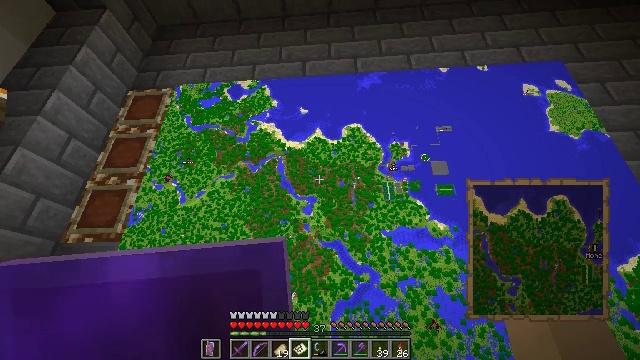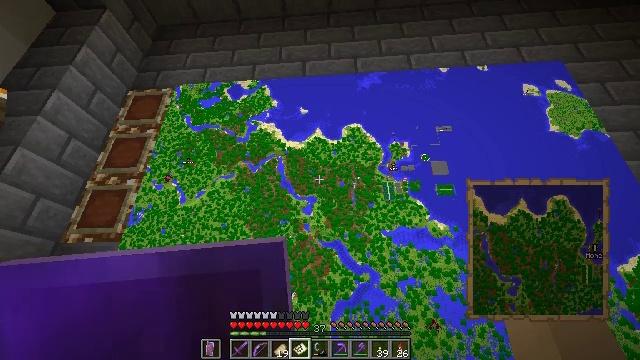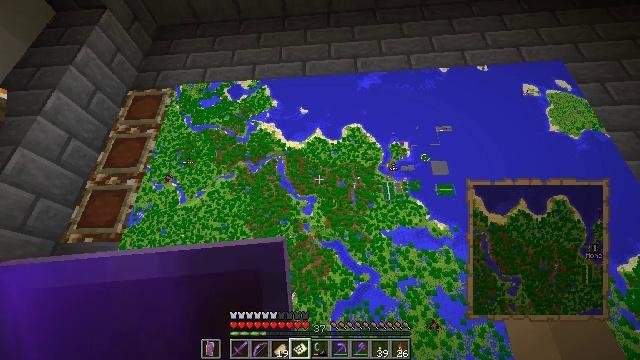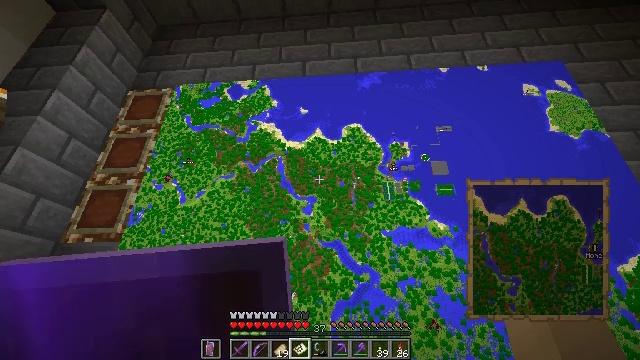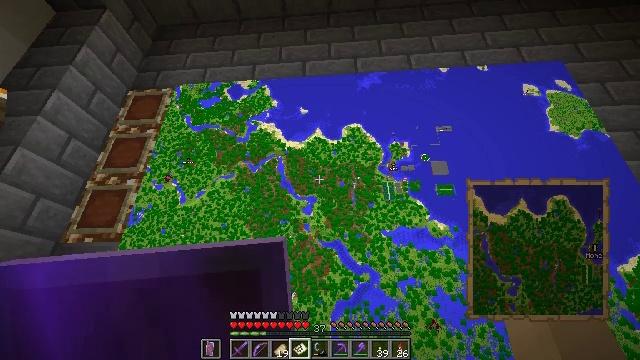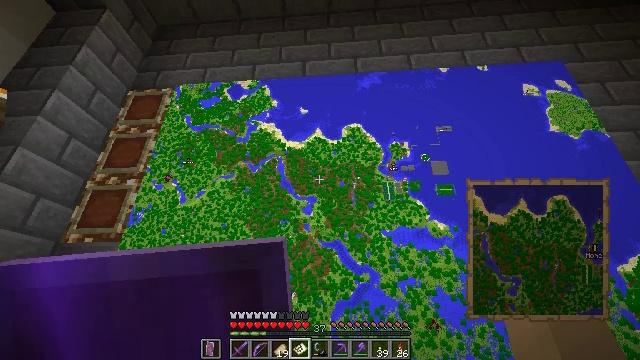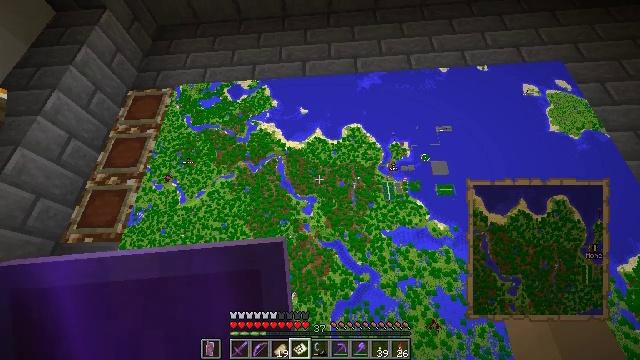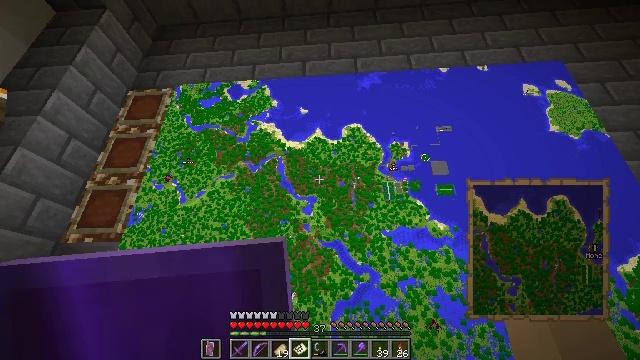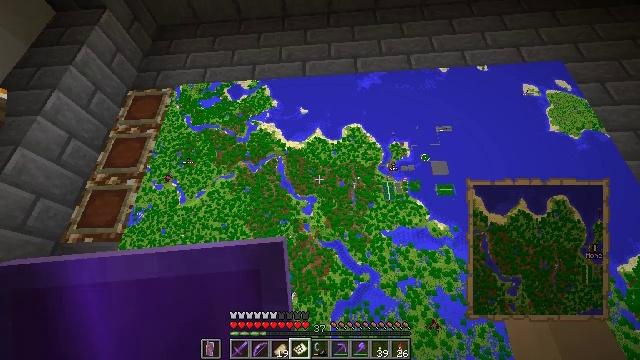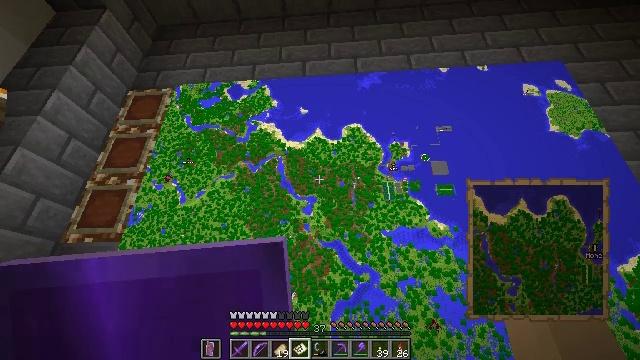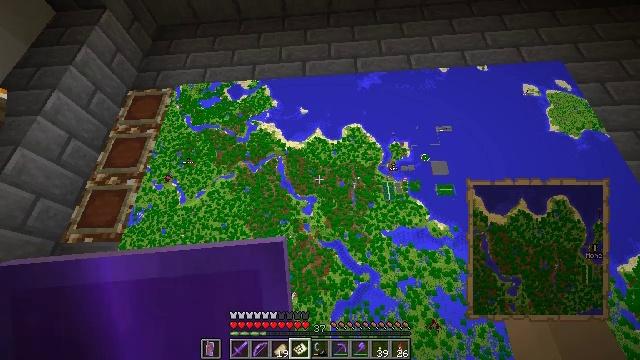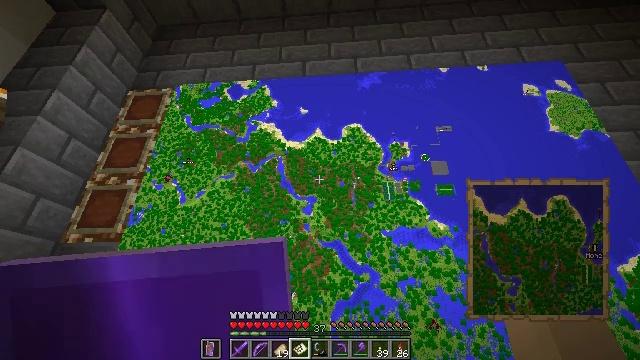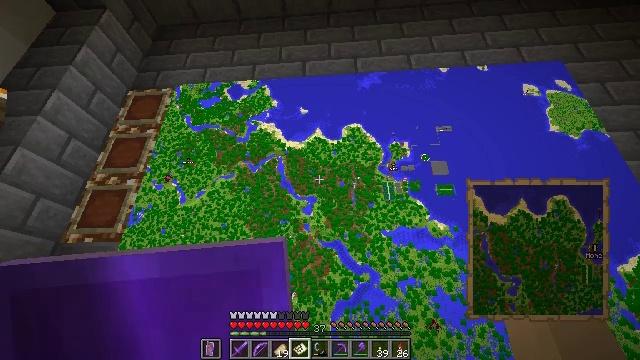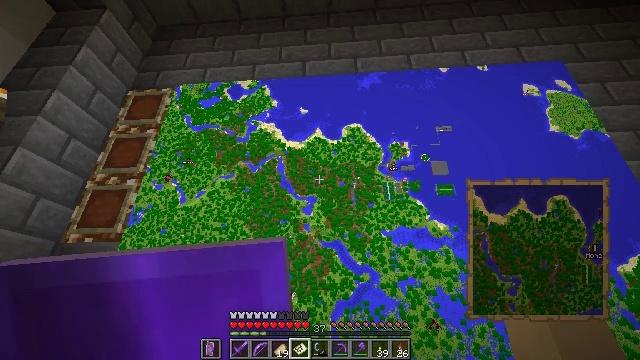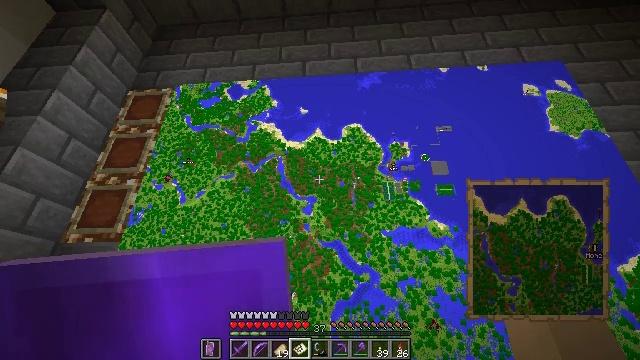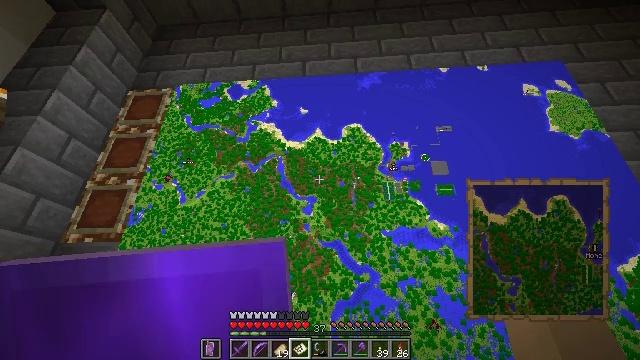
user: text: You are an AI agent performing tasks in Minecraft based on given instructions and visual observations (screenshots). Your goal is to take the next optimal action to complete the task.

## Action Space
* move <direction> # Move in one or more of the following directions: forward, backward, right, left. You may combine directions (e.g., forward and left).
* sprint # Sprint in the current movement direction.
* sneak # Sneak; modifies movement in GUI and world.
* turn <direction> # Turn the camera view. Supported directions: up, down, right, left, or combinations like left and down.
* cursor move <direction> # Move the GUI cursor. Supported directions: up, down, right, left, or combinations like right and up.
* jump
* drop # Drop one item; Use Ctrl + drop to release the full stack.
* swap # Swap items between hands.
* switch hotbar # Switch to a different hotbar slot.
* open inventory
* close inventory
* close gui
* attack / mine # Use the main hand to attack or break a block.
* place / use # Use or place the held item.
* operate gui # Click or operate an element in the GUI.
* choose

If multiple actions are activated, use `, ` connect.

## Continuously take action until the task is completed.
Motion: motion action
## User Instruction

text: Open the crafting grid to craft the filled map.
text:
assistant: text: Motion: no_op
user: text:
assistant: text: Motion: no_op
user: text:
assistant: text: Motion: no_op
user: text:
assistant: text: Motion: no_op
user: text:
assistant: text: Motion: no_op
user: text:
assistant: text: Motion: no_op
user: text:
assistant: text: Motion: no_op
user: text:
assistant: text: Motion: no_op
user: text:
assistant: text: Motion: no_op
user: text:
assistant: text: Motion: no_op
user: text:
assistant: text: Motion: no_op
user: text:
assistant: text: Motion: no_op
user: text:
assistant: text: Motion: no_op
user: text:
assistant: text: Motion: no_op
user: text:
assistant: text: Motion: no_op
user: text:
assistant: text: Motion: no_op
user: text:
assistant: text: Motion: no_op
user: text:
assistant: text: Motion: no_op
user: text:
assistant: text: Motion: no_op
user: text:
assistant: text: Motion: no_op
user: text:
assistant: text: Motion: no_op
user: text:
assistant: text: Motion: no_op
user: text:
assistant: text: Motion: no_op
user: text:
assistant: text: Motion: no_op
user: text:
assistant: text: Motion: no_op
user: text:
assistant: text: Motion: no_op
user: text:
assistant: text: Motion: no_op
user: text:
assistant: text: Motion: no_op
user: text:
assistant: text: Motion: no_op
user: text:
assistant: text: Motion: no_op